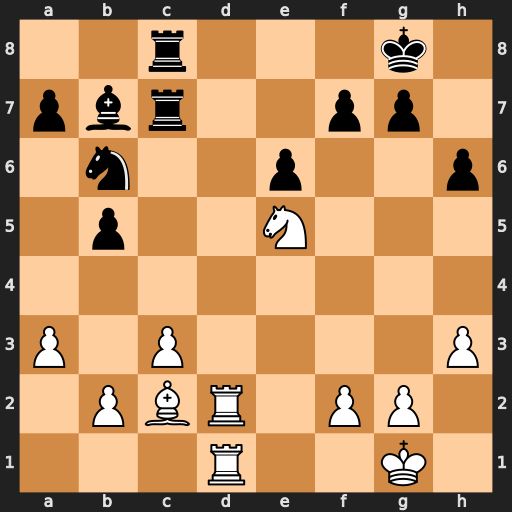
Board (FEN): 2r3k1/pbr2pp1/1n2p2p/1p2N3/8/P1P4P/1PBR1PP1/3R2K1
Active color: w
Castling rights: -
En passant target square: -
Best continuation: Rd8+ Rxd8 Rxd8#